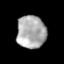
Tissue: prostate
Cell type: Epithelial cells
Senescence score: 0.3305
Nuclear area (px): 930
Mean DAPI intensity: 172.504